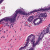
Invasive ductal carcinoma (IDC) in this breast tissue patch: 0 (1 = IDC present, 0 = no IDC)